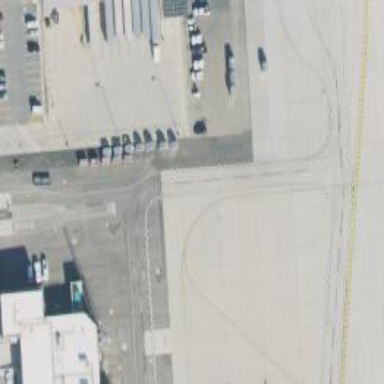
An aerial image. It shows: View of taxiway at the airport.